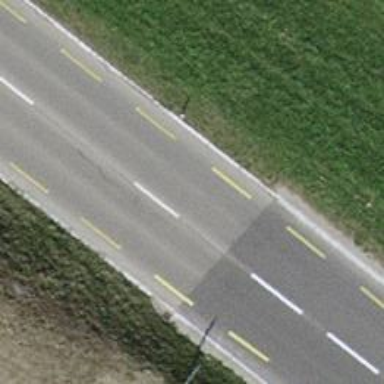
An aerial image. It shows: Primary highway with asphalt surface and soft cycle lane.